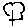
Label: tree